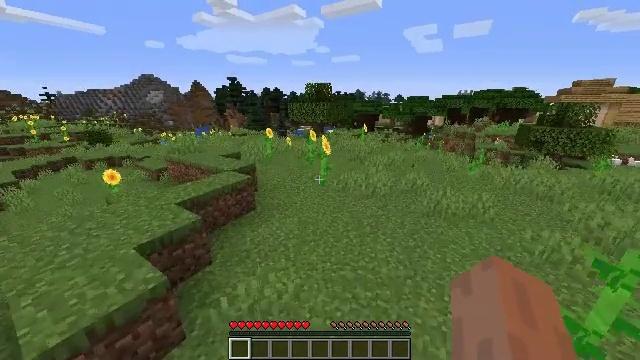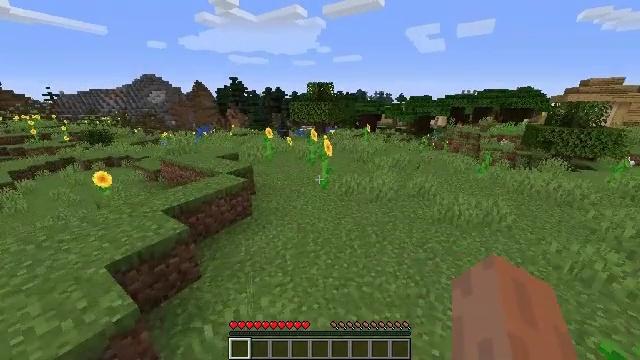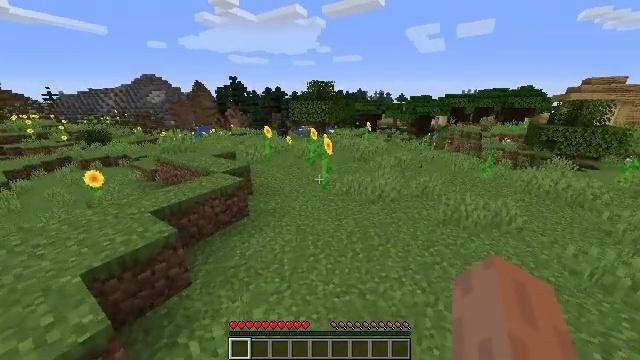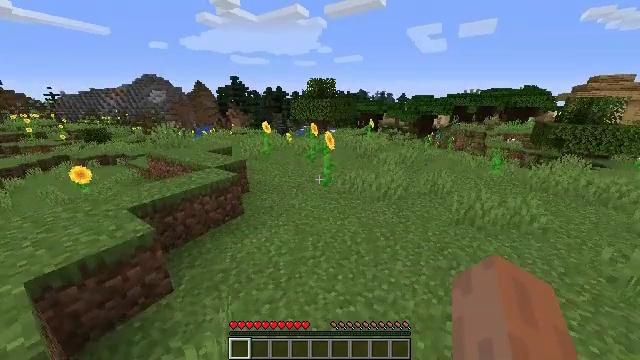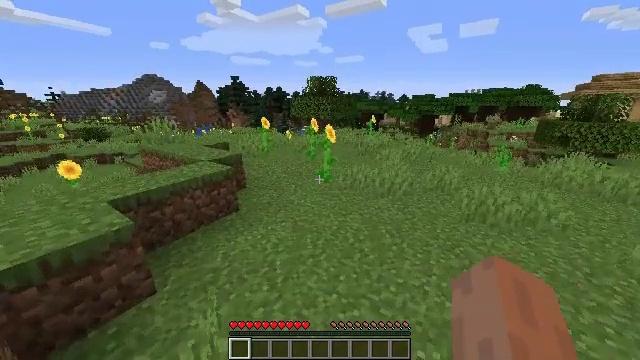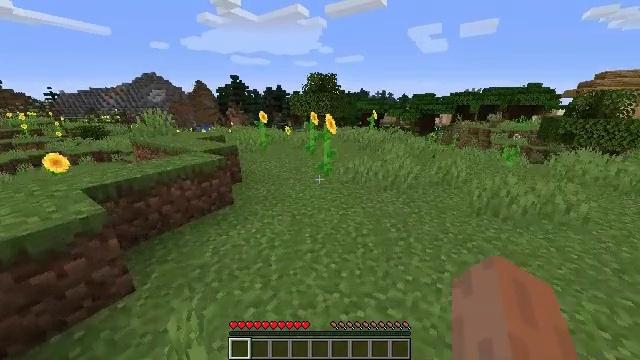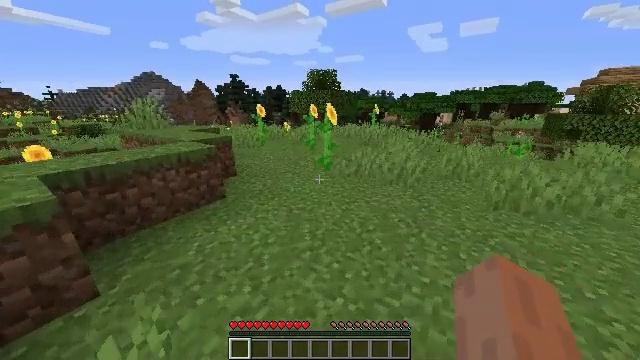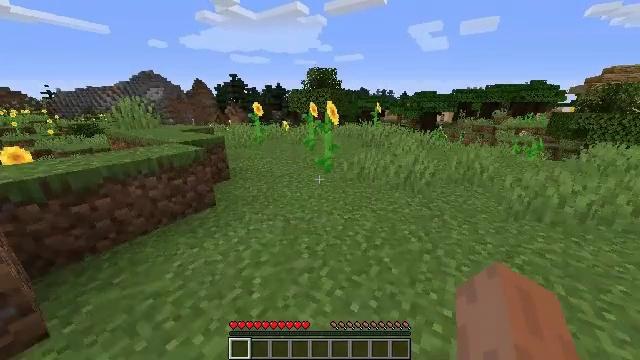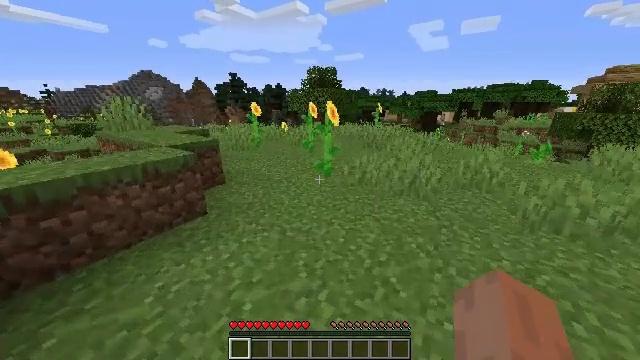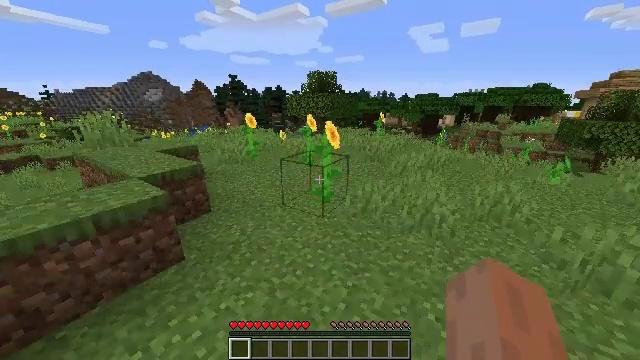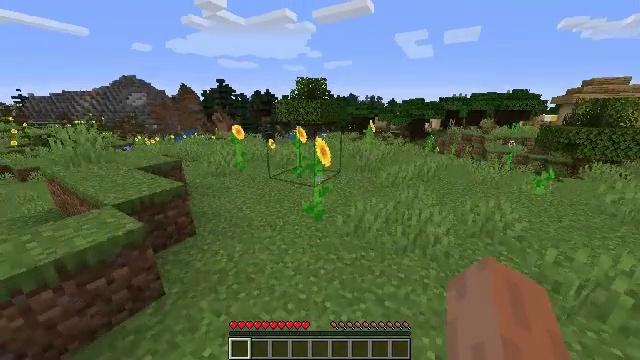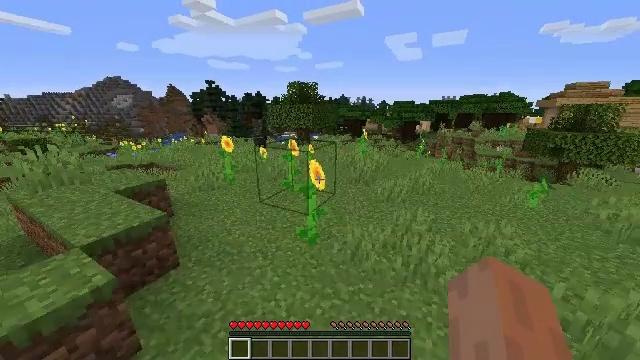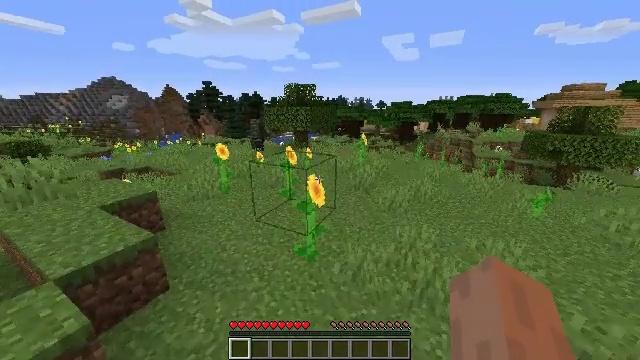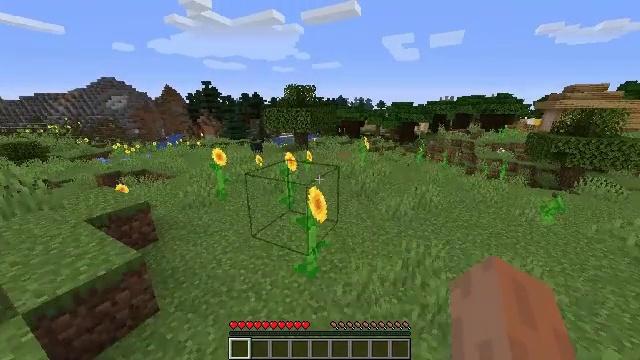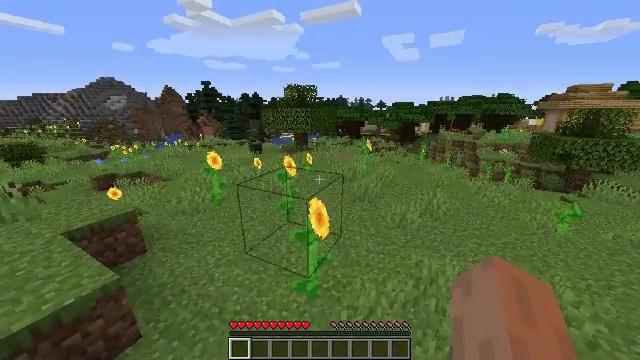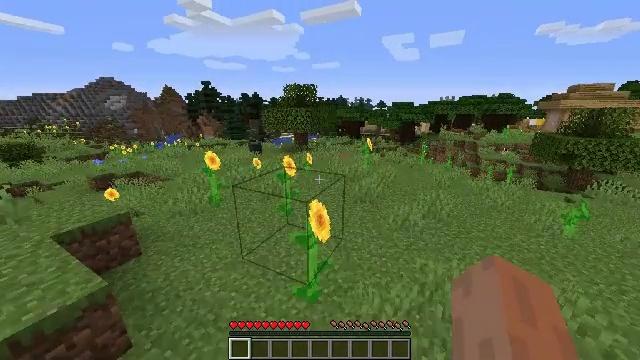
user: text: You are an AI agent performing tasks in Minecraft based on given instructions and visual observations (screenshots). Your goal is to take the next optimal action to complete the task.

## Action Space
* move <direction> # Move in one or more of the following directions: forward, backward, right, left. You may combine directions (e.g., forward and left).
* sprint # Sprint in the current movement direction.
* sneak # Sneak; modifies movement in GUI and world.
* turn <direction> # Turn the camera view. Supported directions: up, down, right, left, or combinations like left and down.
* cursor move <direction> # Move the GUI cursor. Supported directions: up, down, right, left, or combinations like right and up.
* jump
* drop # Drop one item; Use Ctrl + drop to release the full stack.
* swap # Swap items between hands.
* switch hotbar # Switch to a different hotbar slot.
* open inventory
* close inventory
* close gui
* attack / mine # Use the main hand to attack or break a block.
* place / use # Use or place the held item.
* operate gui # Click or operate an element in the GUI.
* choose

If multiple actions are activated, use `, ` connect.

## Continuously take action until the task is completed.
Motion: motion action
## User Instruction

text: Mine planks.
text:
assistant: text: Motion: move forward
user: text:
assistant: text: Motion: move forward
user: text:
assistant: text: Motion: move forward
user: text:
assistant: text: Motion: move forward
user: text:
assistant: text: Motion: move forward
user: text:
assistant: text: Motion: move forward
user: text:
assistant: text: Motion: move forward
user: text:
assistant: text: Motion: move forward
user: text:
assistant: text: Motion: move forward, jump
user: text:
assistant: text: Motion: move forward, turn right, jump
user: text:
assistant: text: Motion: move forward, turn right, jump
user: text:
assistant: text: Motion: move forward
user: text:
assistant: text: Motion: move forward
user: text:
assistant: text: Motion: move forward
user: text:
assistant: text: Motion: move forward
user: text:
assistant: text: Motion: move forward
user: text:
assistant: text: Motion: move forward
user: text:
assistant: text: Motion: move forward
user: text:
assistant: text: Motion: move forward
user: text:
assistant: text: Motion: move forward, turn right
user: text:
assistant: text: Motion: move forward, turn right
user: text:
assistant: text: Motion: move forward, jump
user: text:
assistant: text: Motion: move forward, jump
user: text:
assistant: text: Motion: move forward, jump
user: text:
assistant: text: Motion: move forward, jump
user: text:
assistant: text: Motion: move forward, jump
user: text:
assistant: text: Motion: move forward
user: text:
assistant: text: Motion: move forward
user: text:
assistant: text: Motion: move forward
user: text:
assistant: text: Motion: move forward